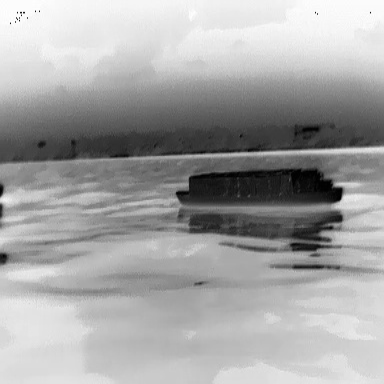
There is a fishing_boat in the infrared image.